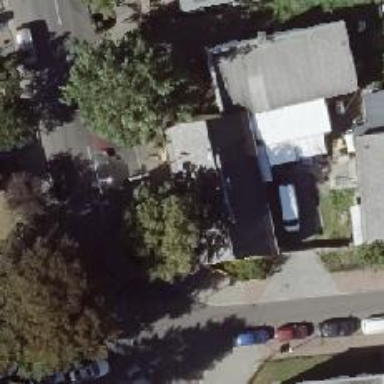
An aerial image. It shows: Bakery.